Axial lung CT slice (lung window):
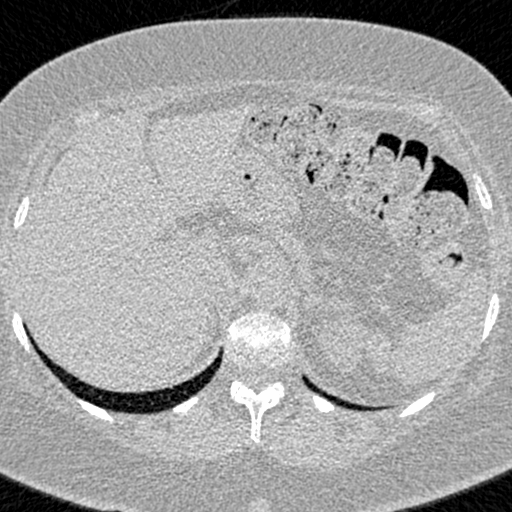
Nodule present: no